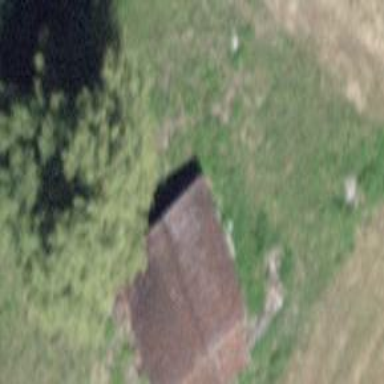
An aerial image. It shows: Rural barn.